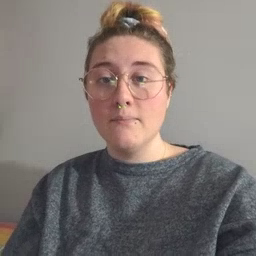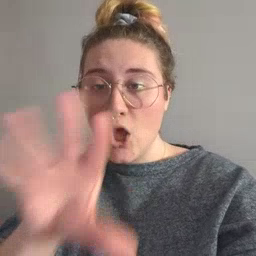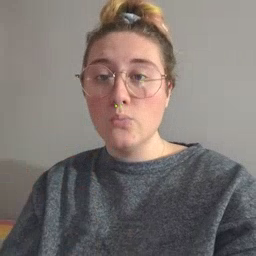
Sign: blow